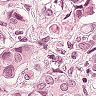
Metastatic tissue present: yes